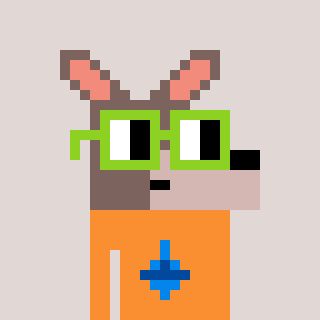
a pixel art character with square light green glasses, a kangaroo-shaped head and a orange-colored body on a warm background